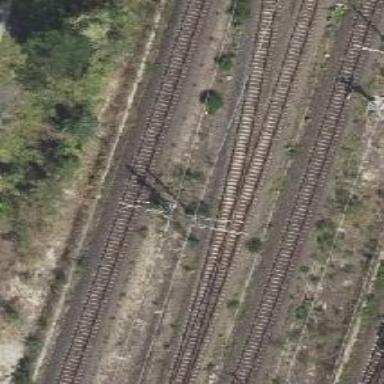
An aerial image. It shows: Catenary mast for power lines.